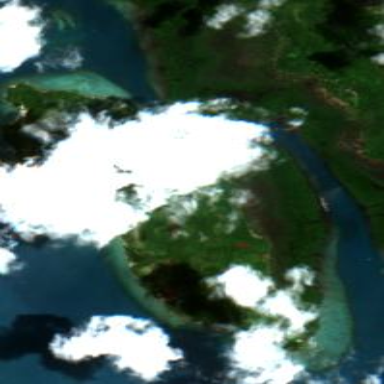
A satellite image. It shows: Island with natural coastline.